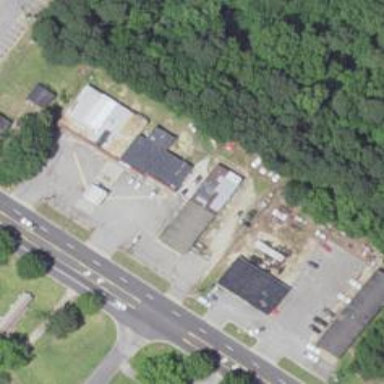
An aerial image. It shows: Convenience shop.